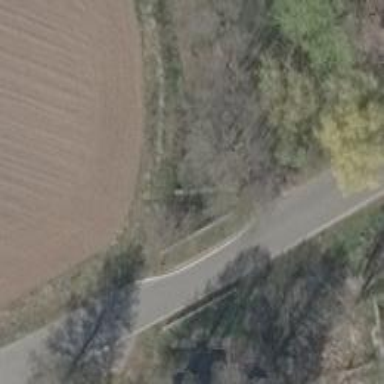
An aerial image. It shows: Culvert tunnel.